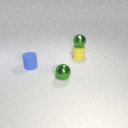
small green metal sphere above small yellow rubber cylinder